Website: home-depot
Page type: delivery-shipping
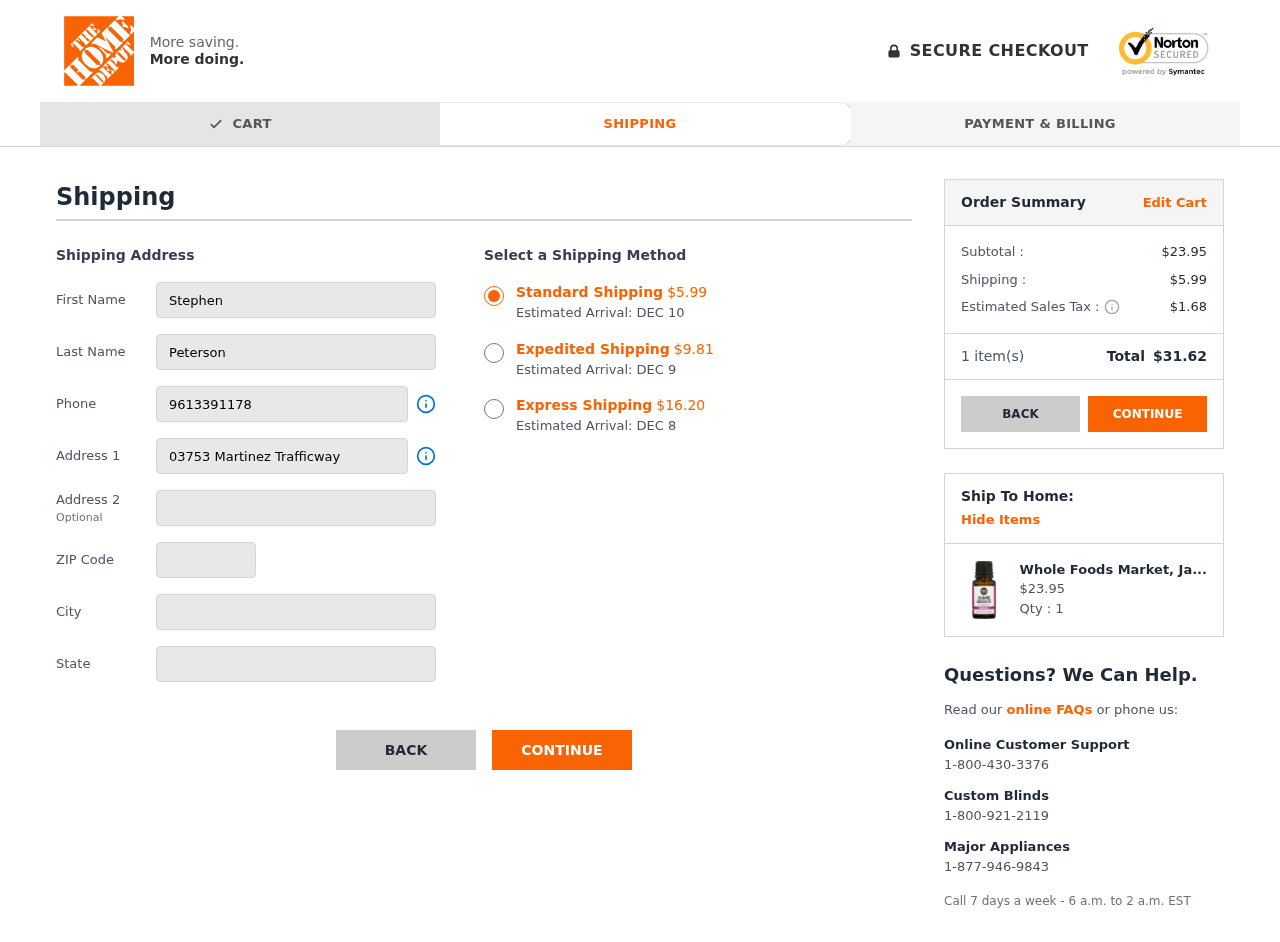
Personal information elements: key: PII_CITY
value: Heatherbury
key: PII_FIRSTNAME
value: Stephen
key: PII_LASTNAME
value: Peterson
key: PII_PHONE
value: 9613391178
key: PII_POSTCODE
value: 01678
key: PII_STATE
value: New Jersey
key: PII_STREET
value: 03753 Martinez Trafficway
Product elements: key: PRODUCT1_NAME
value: Whole Foods Market, Jasmine Absolute in Jojoba Oil, 0.5 fl oz
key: PRODUCT1_PRICE
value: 23.95
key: PRODUCT1_QUANTITY
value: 1
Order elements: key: ORDER_SHIPPING_COST_STANDARD
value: $5.99
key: ORDER_DELIVERY_DATE
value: DEC 10
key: ORDER_SHIPPING_COST_EXPEDITED
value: $9.81
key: ORDER_DELIVERY_DATE_EXPEDITED
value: DEC 9
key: ORDER_SHIPPING_COST_EXPRESS
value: $16.20
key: ORDER_DELIVERY_DATE_EXPRESS
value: DEC 8
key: ORDER_SUBTOTAL
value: $23.95
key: ORDER_SHIPPING_COST
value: $5.99
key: ORDER_TAX
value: $1.68
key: ORDER_NUM_ITEMS
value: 1
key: ORDER_TOTAL
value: $31.62